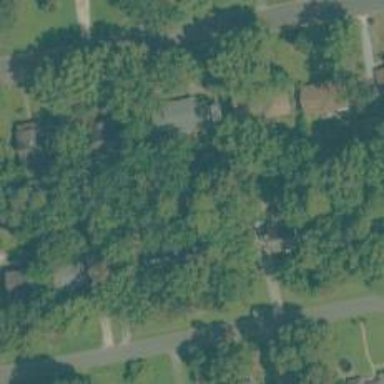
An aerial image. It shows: Neighborhood.